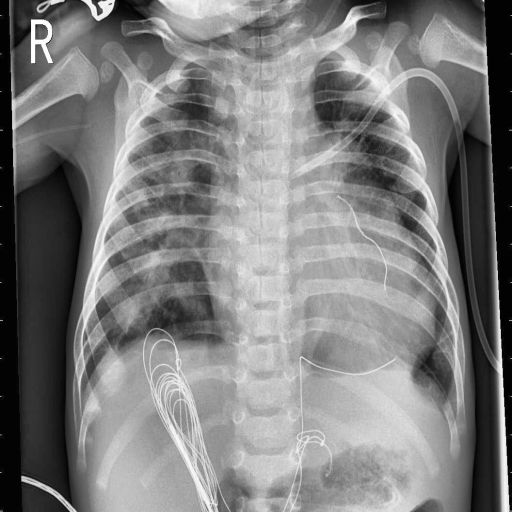
Finding: PNEUMONIA